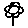
Label: flower